Question: I just finished to setup Blender so it can export to 'Ogre'. When I am exporting I get a bunch of 'mesh' files and a 'scene' file.
I am loading the model that the Ogre SDK provides and it works like so:
'''
mSceneMgr->setAmbientLight(Ogre::ColourValue(0.5f, 0.5f, 0.5f));
// Create an Entity
Ogre::Entity* ogreHead = mSceneMgr->createEntity("Head", "ogrehead.mesh");
// Create a SceneNode and attach the Entity to it
Ogre::SceneNode* headNode = mSceneMgr->getRootSceneNode()->createChildSceneNode("HeadNode");
headNode->attachObject(ogreHead);
// Create a Light and set its position
Ogre::Light* light = mSceneMgr->createLight("MainLight");
light->setPosition(20.0f, 80.0f, 50.0f);
'''
What's happening is that it loads a single 'mesh' file and that's it.
This is the Blender export output:

What do I need to do from here in order to load my model?
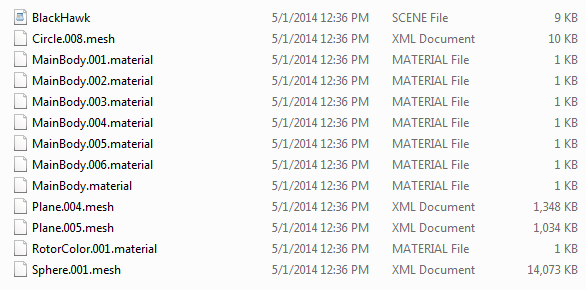
Answer: It depends a bit on what you want to achieve.
Currently you have created a scene in blender containing multiple parts that together result in your BlackHawk helicopter. If you just need a single object in Ogre, you can combine the elements inside Blender into one object, export that and use the same loading code as before (using the new file name of course).
If you want the individual parts to stay independent, you will have to load them into Ogre one by one or use one of the many DotScene loaders (e.g. <URL>.